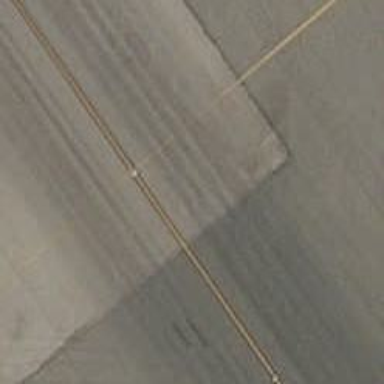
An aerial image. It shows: Image of taxiway at airport.